Current action and preconditions to check: path_clear

Your task: For each precondition in the list above, predict whether it will hold at this action.

Consider the current scene as observed from the mobile robot's camera, and analyze the predicted future states of all dynamic agents (e.g., people, animals, vehicles, or any moving entities) within the NEXT SECOND.

IMPORTANT: Only answer "very likely" if you are absolutely certain—based on strong, clear evidence—that a dynamic agent will violate the precondition in the predicted future state. Do NOT answer "very likely" for unlikely, ambiguous, or low-probability risks.

Ask yourself for each precondition: Is there a high probability, with clear and convincing evidence, that the predicted future states of any dynamic agent will interfere with the predicted future state of the currently executing action within the NEXT SECOND, causing that precondition to fail?

Assess the risk level based on these predictions. Use "likely" or "very likely" if motions create a clear risk of interference.

Use "neutral" or "improbable" if agents are nearby but their predicted paths are clearly diverging or non-conflicting.

Failure Risk Categories: "very improbable", "improbable", "neutral", "likely", "very likely"

Answer Format: Output ONLY the probability_of_failure value from these categories: "very improbable", "improbable", "neutral", "likely", "very likely"

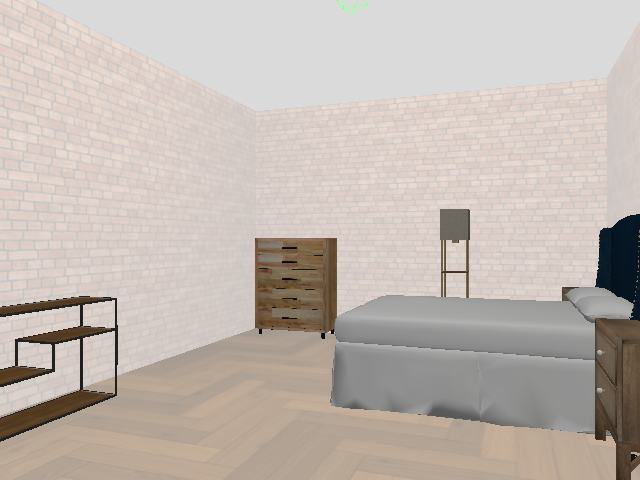

Answer: very improbable